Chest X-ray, AP view. Patient: 37 years old, sex M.
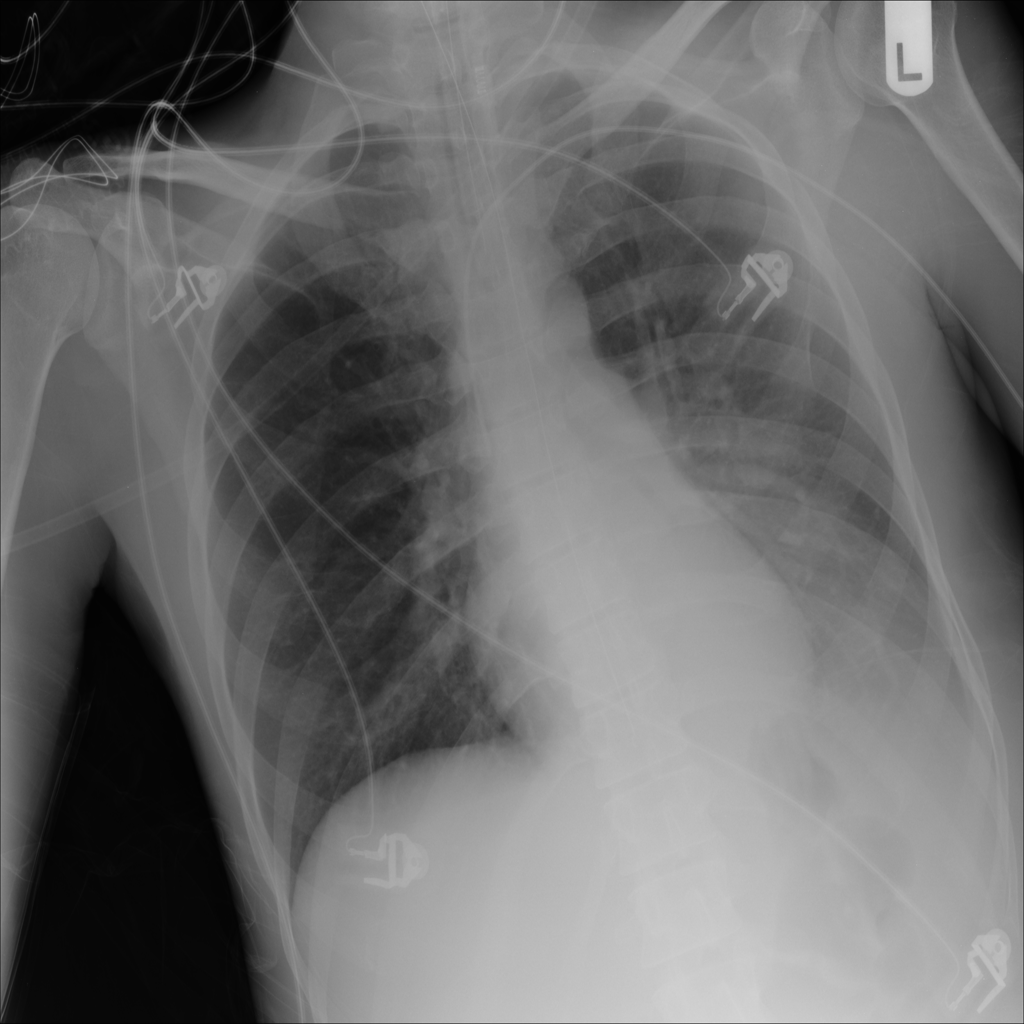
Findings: Atelectasis, Effusion